Question: My end goal is to have two 'JList's between which a user can move elements back and forth. I'm using a 'TreeSet' so that elements are inserted alphabetically. Here's a visual representation:

Below is my code thus far, which in an SSCCE. It is mostly working, but I sometimes get an 'ArrayOutOfBoundsException'. The problem has to do with the program thinking more elements are selected than really are. One way to recreate the problem is by selecting two elements on the left and then pressing the right button twice.
'''
import java.awt.Dimension;
import java.awt.GridBagLayout;
import java.awt.event.ActionEvent;
import java.awt.event.ActionListener;
import java.util.*;
import javax.swing.*;
public class GUI extends JFrame {
private GridBagLayout gridBag = new GridBagLayout();
private static final String[] ALL_STRINGS = { "B", "A", "C" };
private JButton leftButton = new JButton("<");
private JButton rightButton = new JButton(">");
private StringListModel listModel = new StringListModel(Arrays.asList(ALL_STRINGS));
private StringListModel queueModel = new StringListModel();
private JList<String> list = new JList<String>(listModel);
private JList<String> queue = new JList<String>(queueModel);
public GUI() {
setWindowProperties();
addComponents();
}
private void setWindowProperties() {
setLayout(gridBag);
setDefaultCloseOperation(JFrame.EXIT_ON_CLOSE);
setSize(new Dimension(300, 200));
setTitle("JList, ListModel, and TreeSet");
setResizable(false);
setLocationRelativeTo(null);
}
private void addComponents() {
leftButton.addActionListener(new QueueListener());
rightButton.addActionListener(new QueueListener());
JScrollPane listScroll = new JScrollPane(list);
JScrollPane queueScroll = new JScrollPane(queue);
Dimension scrollSize = new Dimension(50, 100);
listScroll.setPreferredSize(scrollSize);
queueScroll.setPreferredSize(scrollSize);
add(listScroll);
add(leftButton);
add(rightButton);
add(queueScroll);
}
private class QueueListener implements ActionListener {
private JButton button;
@Override
public void actionPerformed(ActionEvent e) {
button = (JButton) e.getSource();
if (button.equals(leftButton)) {
removeFromQueue();
} else if (button.equals(rightButton)) {
addToQueue();
}
}
private void removeFromQueue() {
List<String> Strings = queue.getSelectedValuesList();
queueModel.removeAll(Strings);
listModel.addAll(Strings);
}
private void addToQueue() {
List<String> Strings = list.getSelectedValuesList();
listModel.removeAll(Strings);
queueModel.addAll(Strings);
}
}
private class StringListModel extends DefaultListModel<String> {
private TreeSet<String> model = new TreeSet<String>();
public StringListModel() {
}
public StringListModel(List<String> Strings) {
addAll(Strings);
}
public int getSize() {
return model.size();
}
public String getElementAt(int index) {
return (String) model.toArray()[index];
}
public void add(String String) {
if (model.add(String)) {
fireContentsChanged(this, 0, getSize());
}
}
public void addAll(List<String> quets) {
for (String String : quets) {
model.add(String);
}
fireContentsChanged(this, 0, getSize());
}
public void clear() {
model.clear();
fireContentsChanged(this, 0, getSize());
}
public boolean contains(Object element) {
return model.contains(element);
}
public String firstElement() {
return model.first();
}
public Iterator iterator() {
return model.iterator();
}
public String lastElement() {
return model.last();
}
public void removeAll(Collection<?> elements) {
for (Object element : elements) {
removeElement(element);
}
fireContentsChanged(this, 0, getSize());
}
public boolean removeElement(Object element) {
boolean removed = model.remove(element);
if (removed) {
fireContentsChanged(this, 0, getSize());
}
return removed;
}
}
public static void main(String[] args) {
new GUI().setVisible(true);
}
}
'''
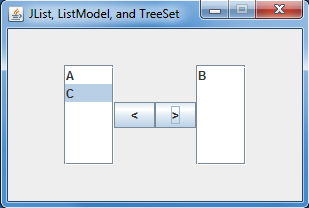
Answer: If you modify your actionPerformed to clear the model's selection you will no longer have the ArrayOutOfBoundsException:
'''
@Override
public void actionPerformed(ActionEvent e) {
button = (JButton) e.getSource();
if (button.equals(leftButton)) {
removeFromQueue();
**queue.getSelectionModel().clearSelection();**
} else if (button.equals(rightButton)) {
addToQueue();
**list.getSelectionModel().clearSelection();**
}
}
'''